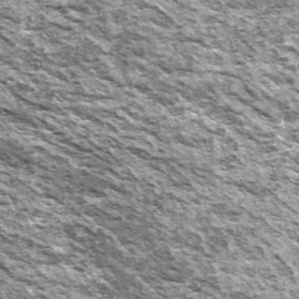
Label: frost